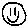
Label: smiley face